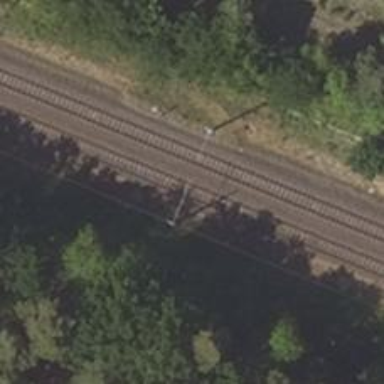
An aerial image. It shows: Railway signal.